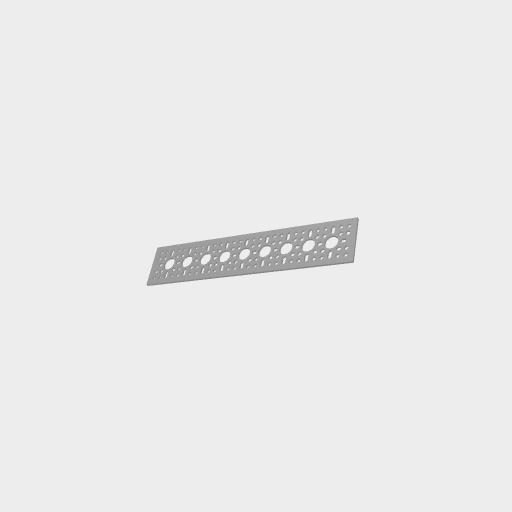
Part: PatternPlate1x9H